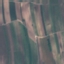
Land use / land cover: PermanentCrop